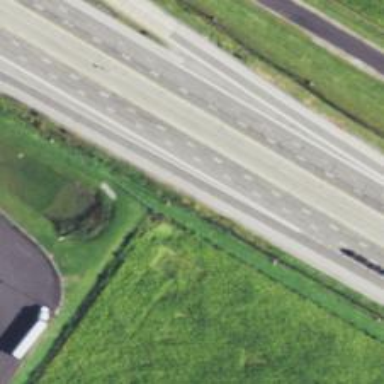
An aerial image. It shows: Motorway link.